Question: I have a set of labels that are generated programmatically. I want to change the background and text of labels while:
1-the mouse_click event
2-the mouse click and move to other labels (I want that user can change some labels with one click (hold it) and move to neighbor labels.
which event should I use for second purpose?
I use the code below for mouse_click event:
'''
private void labels_Click(object sender, EventArgs e)
{
Label lbl = (Label)sender;
if (lbl.Text == "1")
{
lbl.Text = "0";
lbl.BackColor = Color.FromArgb(225, 0, 0);
}
else
{
lbl.Text = "1";
lbl.BackColor = Color.FromArgb(224, 224, 226);
}
SetHexNumbers();
}
'''

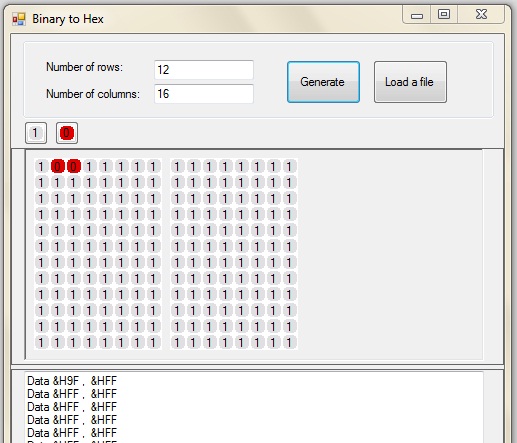
Answer: You should use 'MouseEnter', but don't forget to set the 'Capture' property of the sender to 'false'.
Try this:
'''
bool isMouseDown;
private void labels_Click(object sender, EventArgs e)
{
DoAction(sender);
}
private void labels_MouseDown(object sender, MouseEventArgs e)
{
isMouseDown = true;
DoAction(sender);
}
private void labels_MouseUp(object sender, MouseEventArgs e)
{
isMouseDown = false;
}
private void label_MouseEnter(object sender, EventArgs e)
{
if (isMouseDown)
{
DoAction(sender);
}
}
private void DoAction(object sender)
{
Label lbl = (Label)sender;
lbl.Capture = false; //DO NOT FORGET THIS LINE
if (lbl.Text == "1")
{
lbl.Text = "0";
lbl.BackColor = Color.FromArgb(225, 0, 0);
}
else
{
lbl.Text = "1";
lbl.BackColor = Color.FromArgb(224, 224, 226);
}
SetHexNumbers();
}
'''